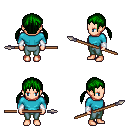
a pixel art fantasy rpg character, female body template, human, light skin, teal long-sleeve shirt, teal pants, green twin-tailed hairstyle, white cloth bracers, spear, four views (front, back, left, right), 2x2 character sprite sheet, small pixel art, hard edges, no anti-aliasing